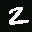
Label: 2